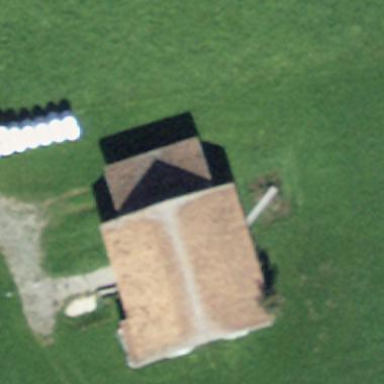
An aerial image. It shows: Rural barn.